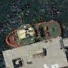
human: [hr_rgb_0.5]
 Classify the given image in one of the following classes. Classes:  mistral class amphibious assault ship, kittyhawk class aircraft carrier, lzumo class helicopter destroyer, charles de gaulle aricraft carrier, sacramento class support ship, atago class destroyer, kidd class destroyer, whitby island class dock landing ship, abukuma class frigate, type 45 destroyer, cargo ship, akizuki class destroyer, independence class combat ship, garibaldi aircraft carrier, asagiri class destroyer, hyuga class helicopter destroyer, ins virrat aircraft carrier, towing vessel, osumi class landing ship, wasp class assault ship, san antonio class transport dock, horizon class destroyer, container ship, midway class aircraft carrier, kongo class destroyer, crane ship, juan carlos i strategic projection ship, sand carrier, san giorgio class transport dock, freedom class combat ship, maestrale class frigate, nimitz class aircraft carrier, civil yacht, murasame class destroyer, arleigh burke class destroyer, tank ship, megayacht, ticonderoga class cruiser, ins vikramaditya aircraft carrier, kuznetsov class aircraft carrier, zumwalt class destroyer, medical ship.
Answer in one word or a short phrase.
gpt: Towing vessel